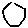
Label: hexagon